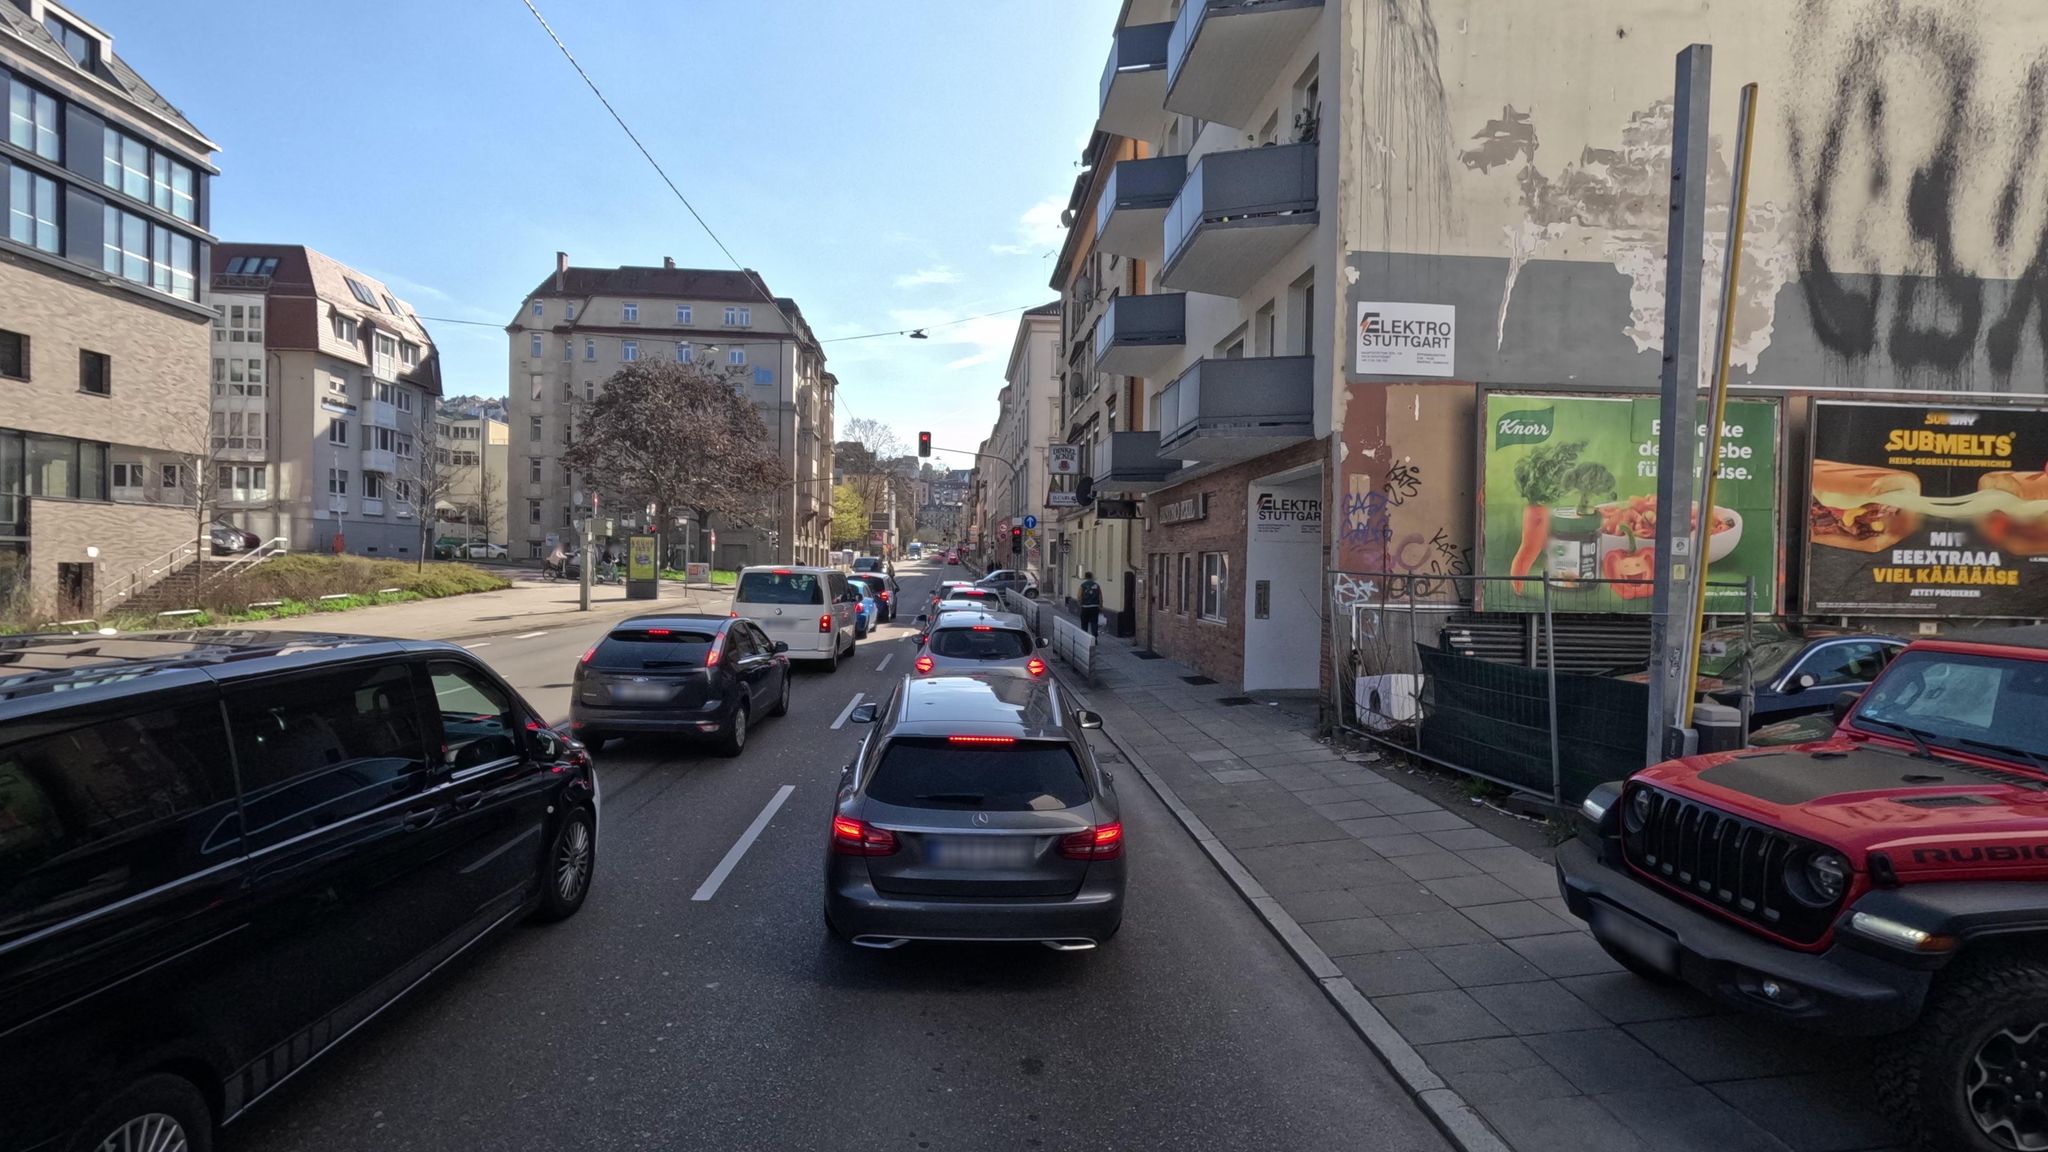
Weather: clear
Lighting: day
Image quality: good
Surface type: railway
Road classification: primary
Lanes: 4
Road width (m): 13
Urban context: urban centre
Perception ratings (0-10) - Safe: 7.33, Lively: 9.11, Beautiful: 8.02, Boring: 1.03, Depressing: 5.63, Wealthy: 7.01